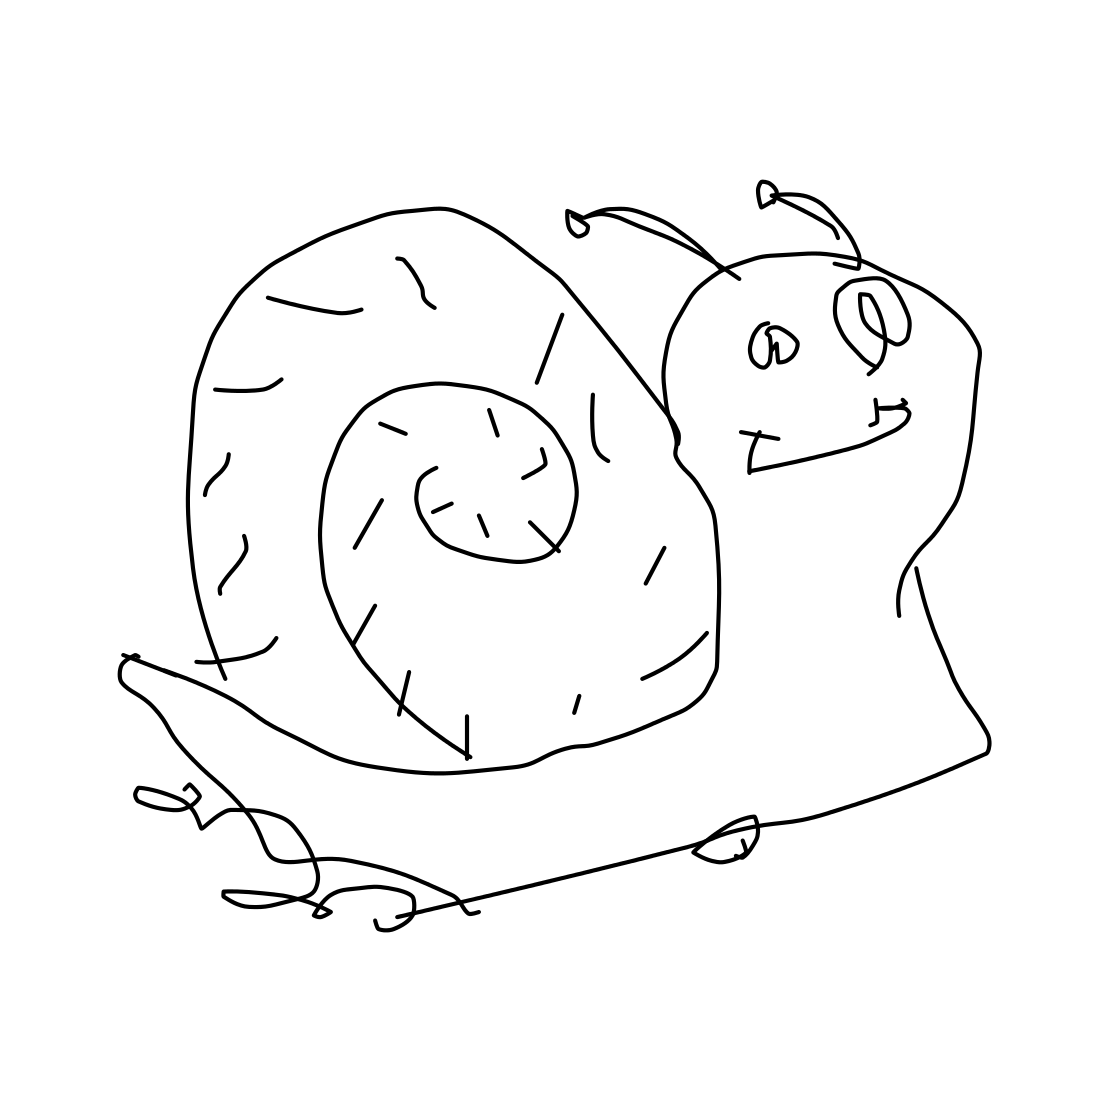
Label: snail